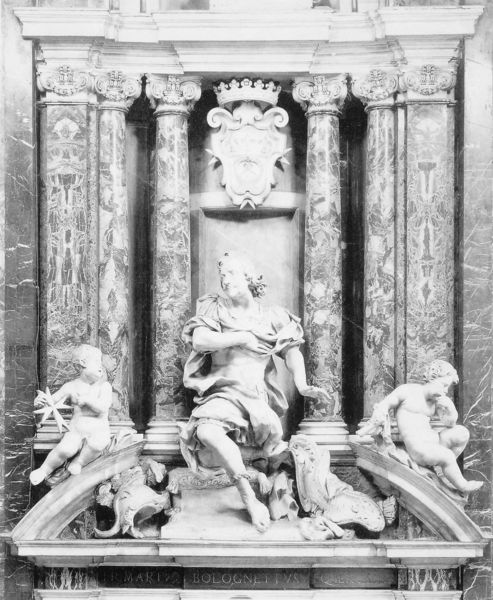
Titel: Denkmal für Giorgio Bolognetti
Künstler: Francesco Cavallini
Standort: Rom, SS. Nomi di Gesù e Maria (EU - I - Latium)
Schlagwörter: mann, sitzen, frau, grau, kleid, marmor, säule, säulen, weiss, muster, falten, stein, kirche, krone, locken, engel, skulptur, beine, schrift, bogen, giebel, pilaster, figuren, church, columns, corinthian, crown, robes, throne, white, arm, black, figures, gray, hair, robe, sit, sitting, woman, detail, ornamente, marmoriert, foto, stern, denkmal, schwarzweiss, sterne, kapitell, wappen, statuen, flower, angels, classical, man, naked, nude, roman, stone, seated woman, water, baroque, child, feet, helmet, zentrum, putten, black and white, fabric, tail, saint, cross, photo, sculpture, statue, children, door, grabmal, cherubs, cupid, marble, italy, cloak, renaissance, rome, grabmahl, art, statues, coat of arms, crest, shield, baby, pillar, kids, dragon, mary, carving, ionic, star, latin, angle, photograph, katafalk, painted, babies, sculptures, capital, fat, emblem, helmets, pillars, capitals, dtein, carved, mart, chubby, garbmahl, moravian cross, bologne, bolonia, fountian, simmetrical, sculptural group